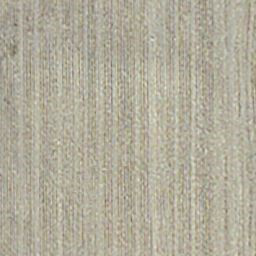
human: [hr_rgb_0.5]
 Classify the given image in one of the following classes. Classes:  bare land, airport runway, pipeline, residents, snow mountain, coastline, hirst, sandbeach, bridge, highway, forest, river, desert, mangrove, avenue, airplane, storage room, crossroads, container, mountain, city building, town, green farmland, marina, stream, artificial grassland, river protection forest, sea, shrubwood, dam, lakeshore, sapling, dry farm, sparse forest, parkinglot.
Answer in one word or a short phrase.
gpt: dry farm